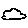
Label: cloud